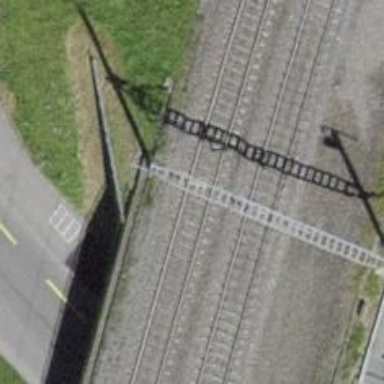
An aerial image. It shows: Single-track railway bridge with contact lines for electrification.